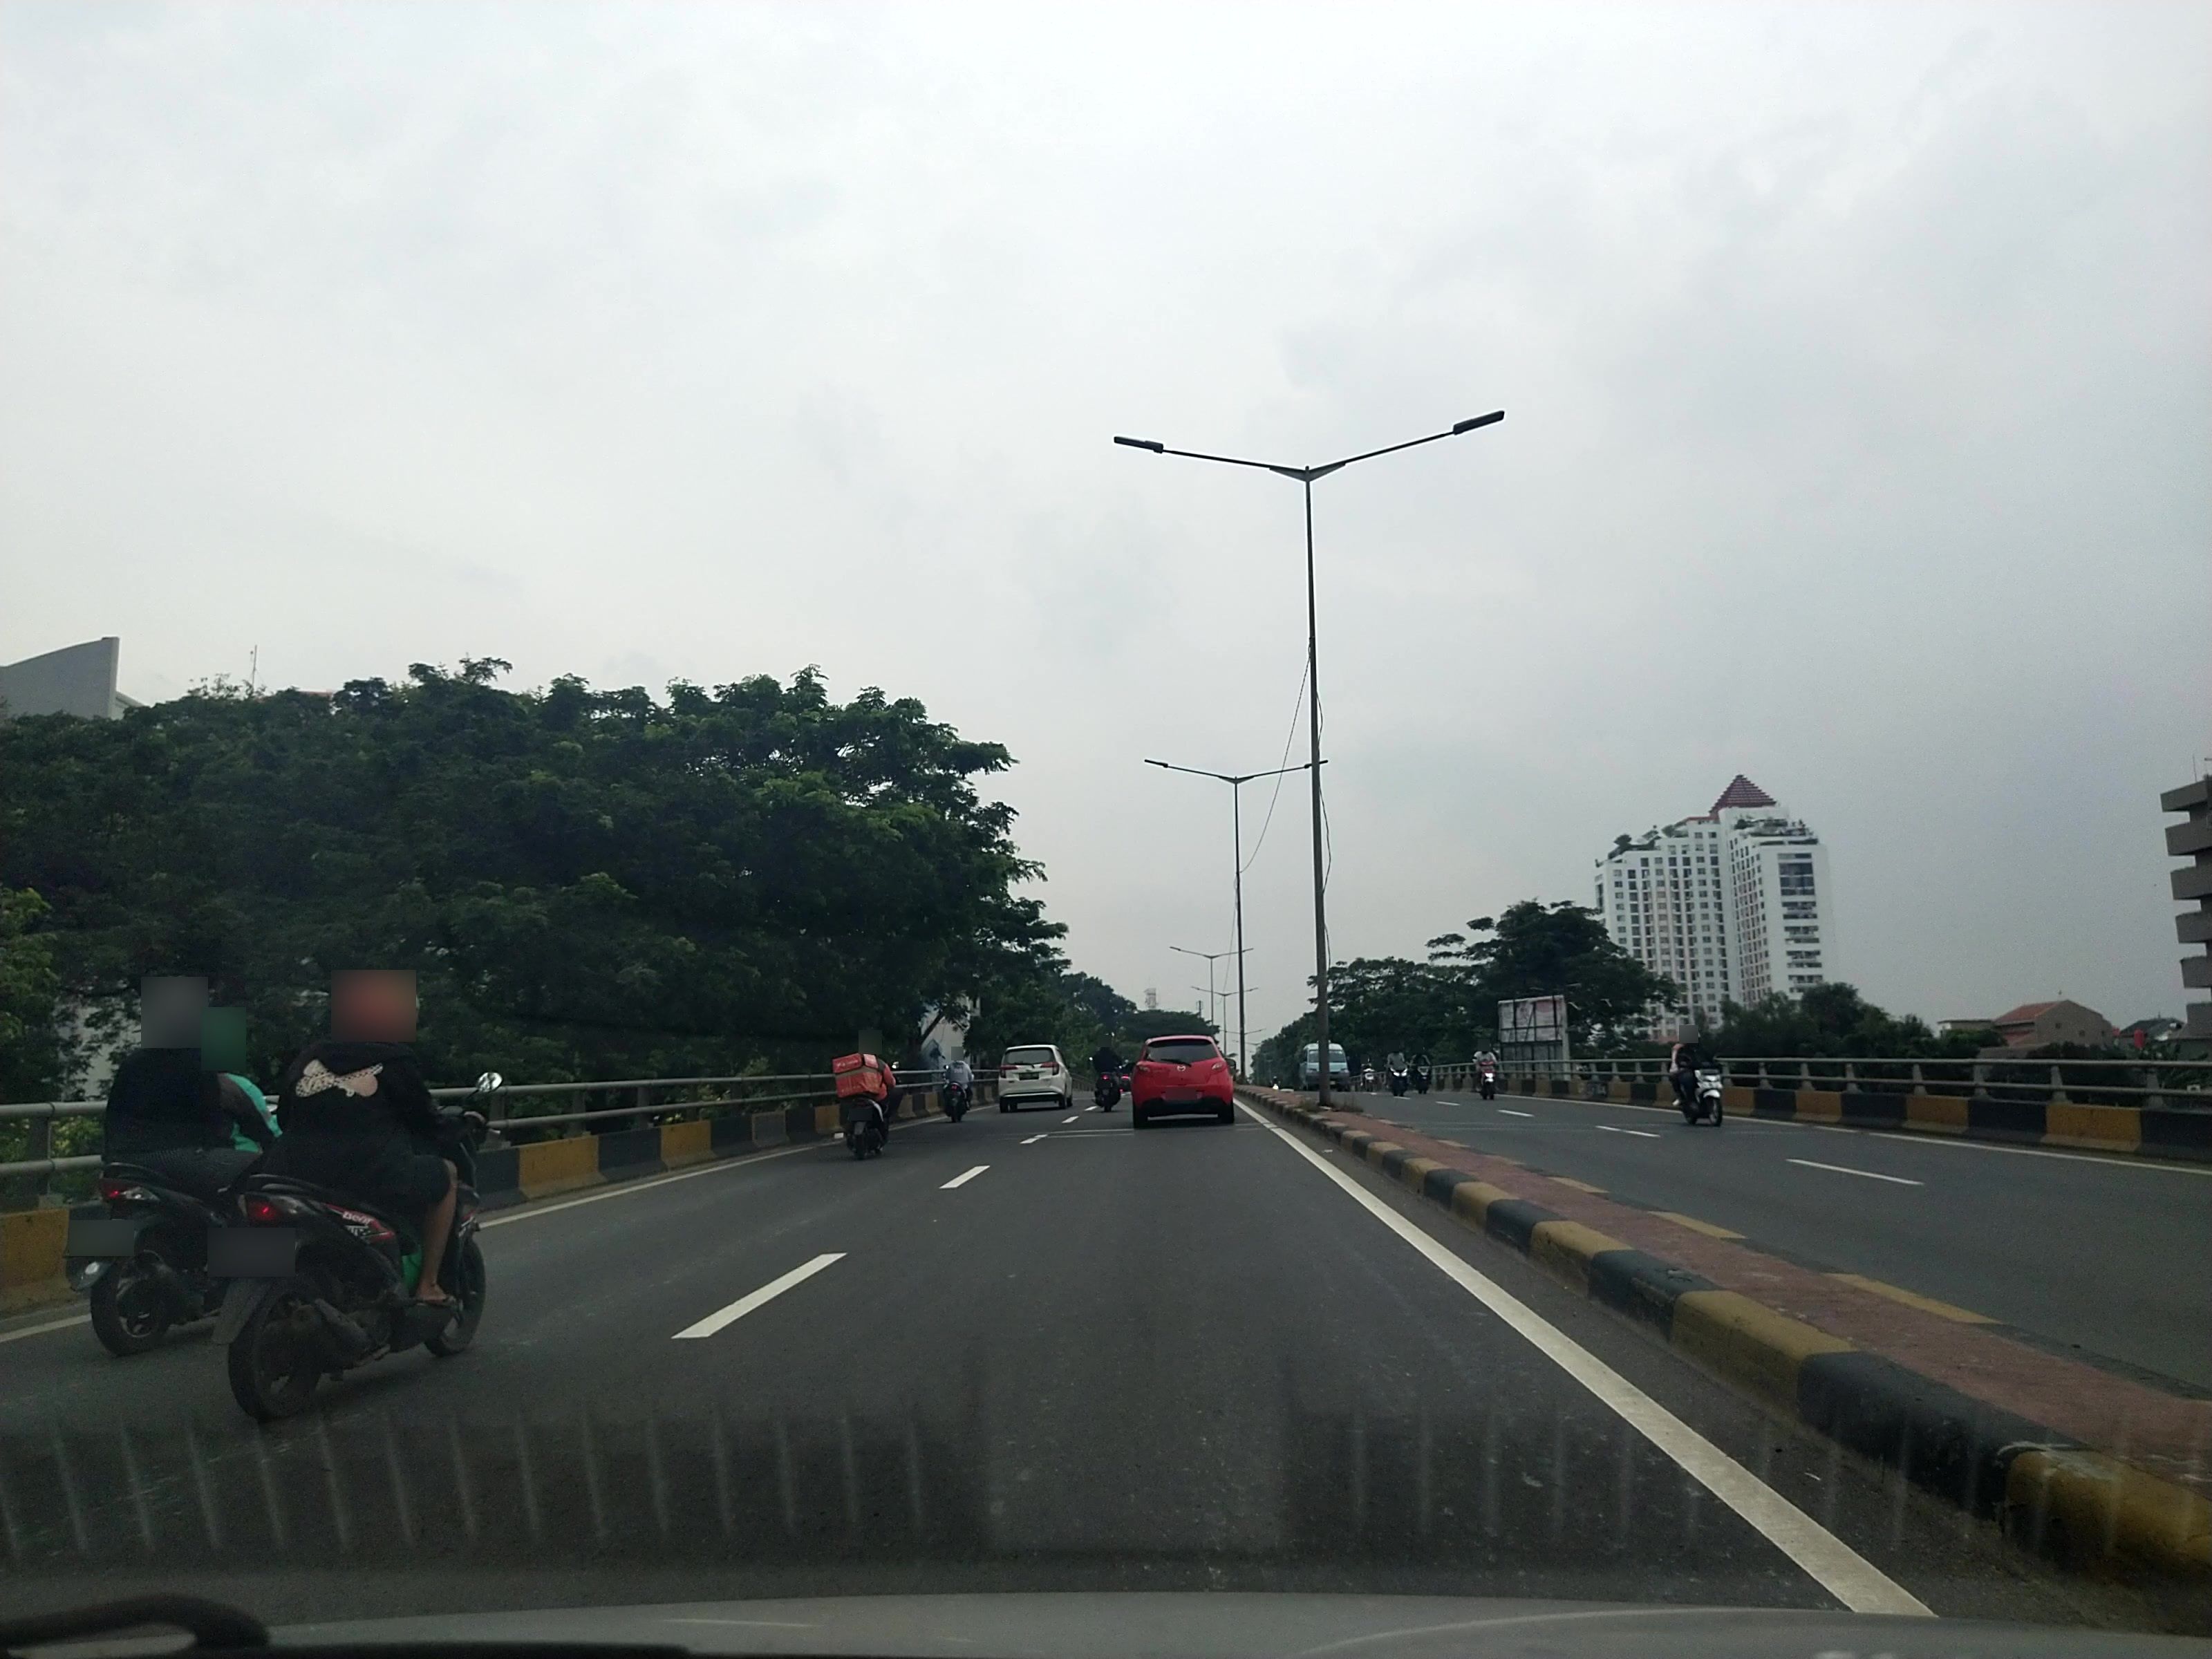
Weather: cloudy
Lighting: day
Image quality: good
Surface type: driving surface
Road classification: primary
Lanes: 2
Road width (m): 5.65, 8
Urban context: urban centre
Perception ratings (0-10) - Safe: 6.26, Lively: 6.72, Beautiful: 3.4, Boring: 7.04, Depressing: 3.93, Wealthy: 1.81